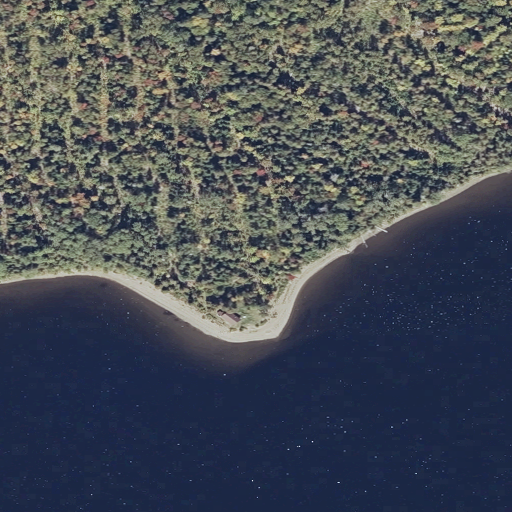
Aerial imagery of cape in Maine named Dubay Point containing open water, mixed forest, evergreen forest, woody wetlands, herbaceous wetlands, open development, and barren land